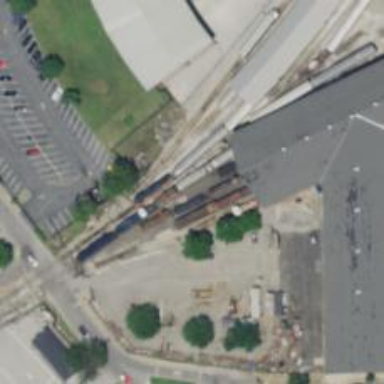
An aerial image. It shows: Railway yard used for servicing trains.